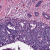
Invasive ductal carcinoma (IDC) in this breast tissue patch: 0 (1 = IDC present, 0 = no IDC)